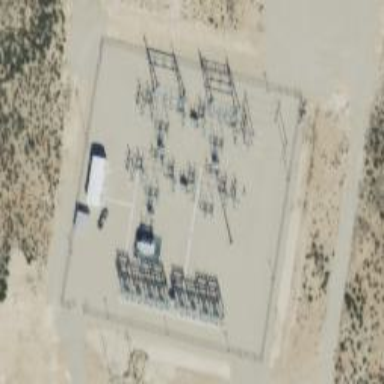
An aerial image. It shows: Switch for power supply.